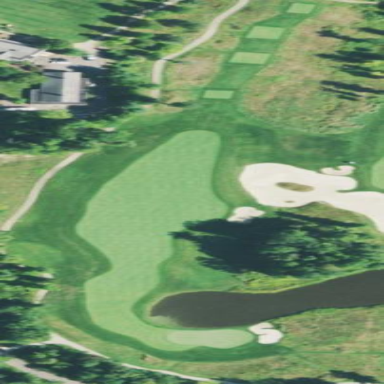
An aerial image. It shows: Golf rough area.